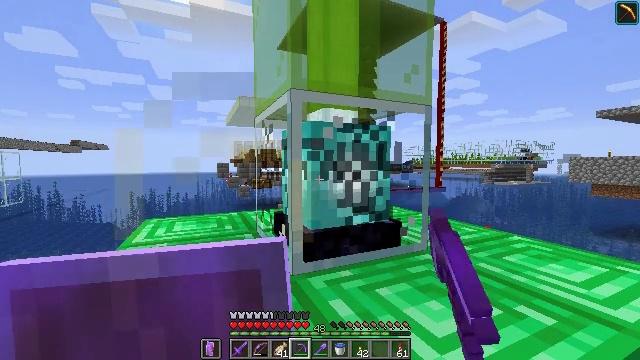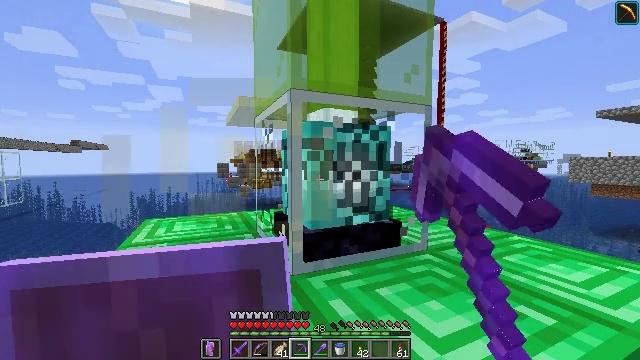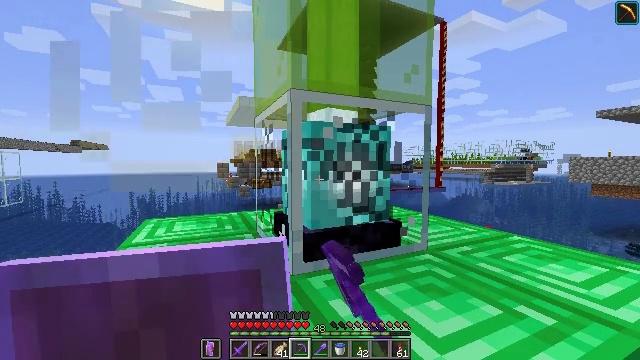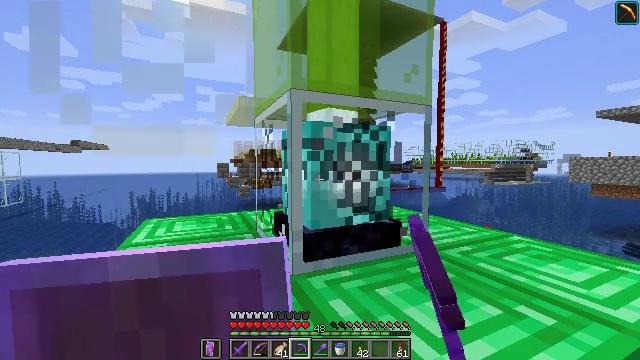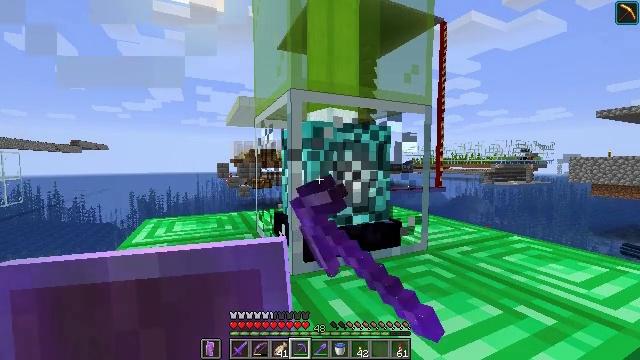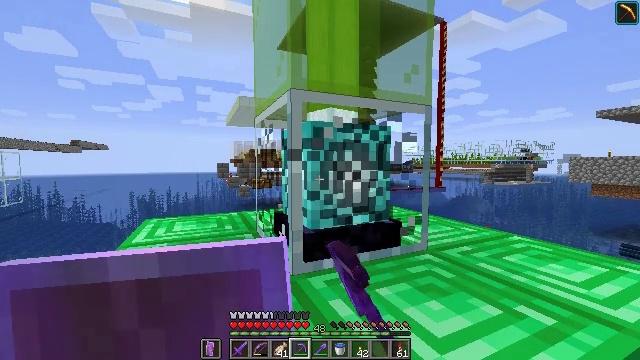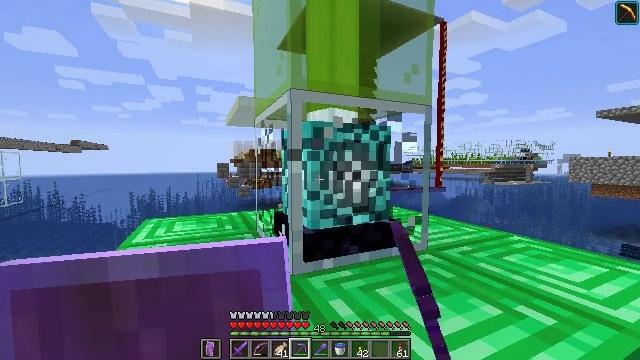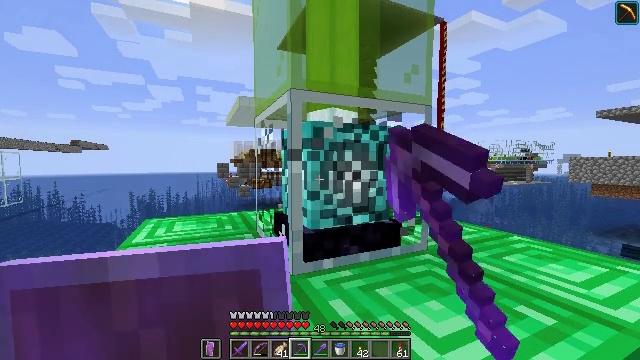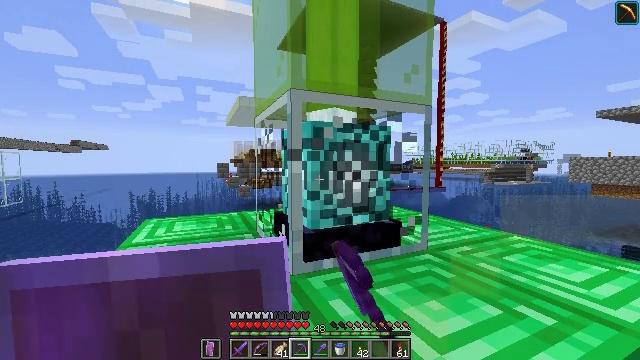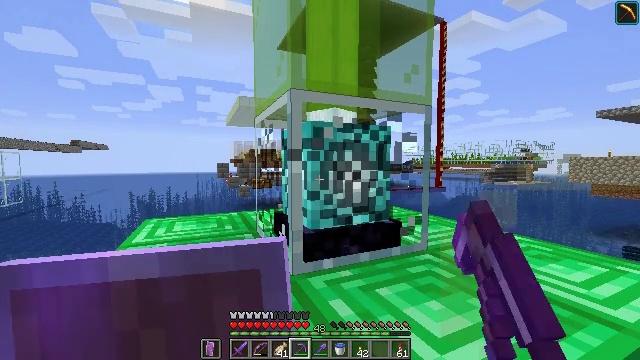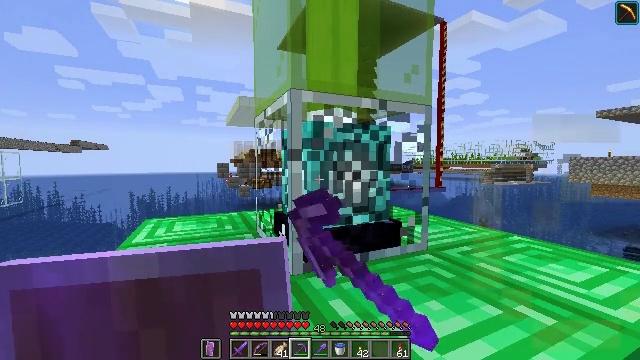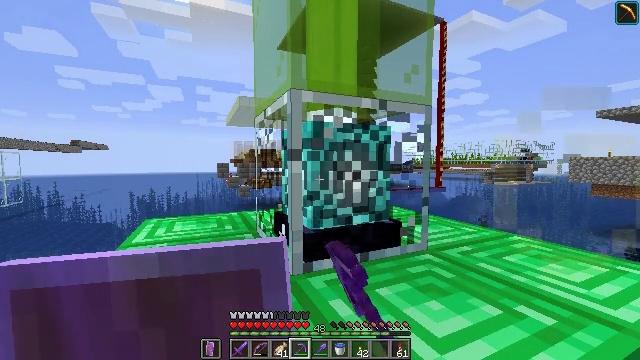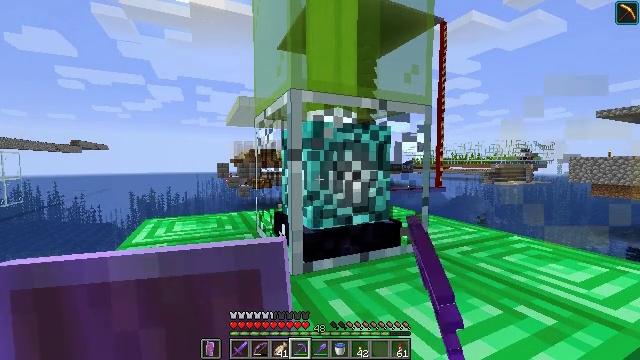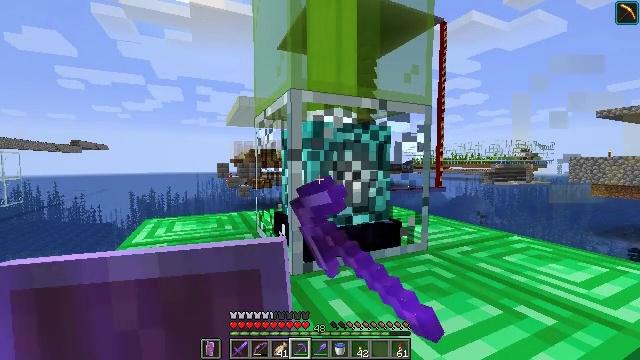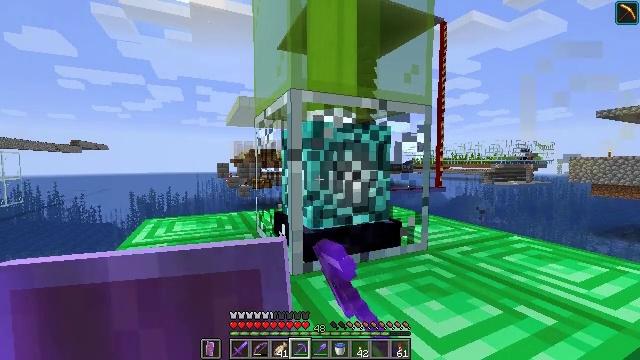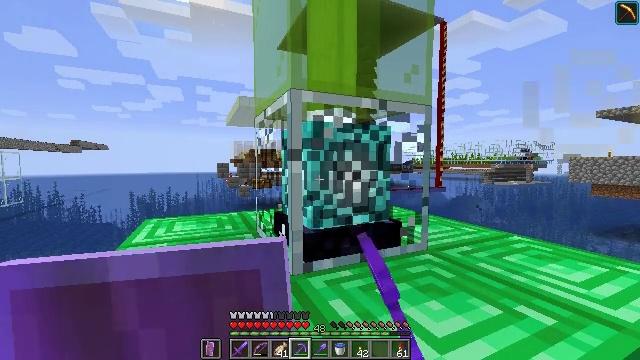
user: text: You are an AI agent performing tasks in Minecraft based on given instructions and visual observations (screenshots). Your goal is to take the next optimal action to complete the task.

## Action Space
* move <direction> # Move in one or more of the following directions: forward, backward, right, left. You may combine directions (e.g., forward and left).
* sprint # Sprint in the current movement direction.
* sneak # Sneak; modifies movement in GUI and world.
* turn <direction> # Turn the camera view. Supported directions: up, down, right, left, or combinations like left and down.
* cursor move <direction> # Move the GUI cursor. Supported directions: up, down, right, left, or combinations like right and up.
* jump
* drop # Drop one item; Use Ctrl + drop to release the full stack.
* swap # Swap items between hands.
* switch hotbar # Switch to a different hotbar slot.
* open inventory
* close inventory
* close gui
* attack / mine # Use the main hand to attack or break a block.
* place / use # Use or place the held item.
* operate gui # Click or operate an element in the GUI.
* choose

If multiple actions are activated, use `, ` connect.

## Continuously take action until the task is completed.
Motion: motion action
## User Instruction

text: Gather the beacon from its base.
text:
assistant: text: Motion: attack / mine
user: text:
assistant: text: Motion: attack / mine
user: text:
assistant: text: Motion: attack / mine
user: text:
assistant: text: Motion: attack / mine
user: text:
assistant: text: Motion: attack / mine
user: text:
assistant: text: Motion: attack / mine
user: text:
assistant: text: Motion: attack / mine
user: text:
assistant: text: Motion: attack / mine
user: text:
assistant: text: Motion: attack / mine
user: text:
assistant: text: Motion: attack / mine
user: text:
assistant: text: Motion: attack / mine
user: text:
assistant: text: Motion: attack / mine
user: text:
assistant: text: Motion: attack / mine
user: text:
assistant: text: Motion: attack / mine
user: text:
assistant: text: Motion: attack / mine
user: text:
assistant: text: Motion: attack / mine
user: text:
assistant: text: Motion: attack / mine
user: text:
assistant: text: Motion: attack / mine
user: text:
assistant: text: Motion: attack / mine
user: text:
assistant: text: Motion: attack / mine
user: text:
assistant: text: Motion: attack / mine
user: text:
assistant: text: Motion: attack / mine